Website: macys
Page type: cart
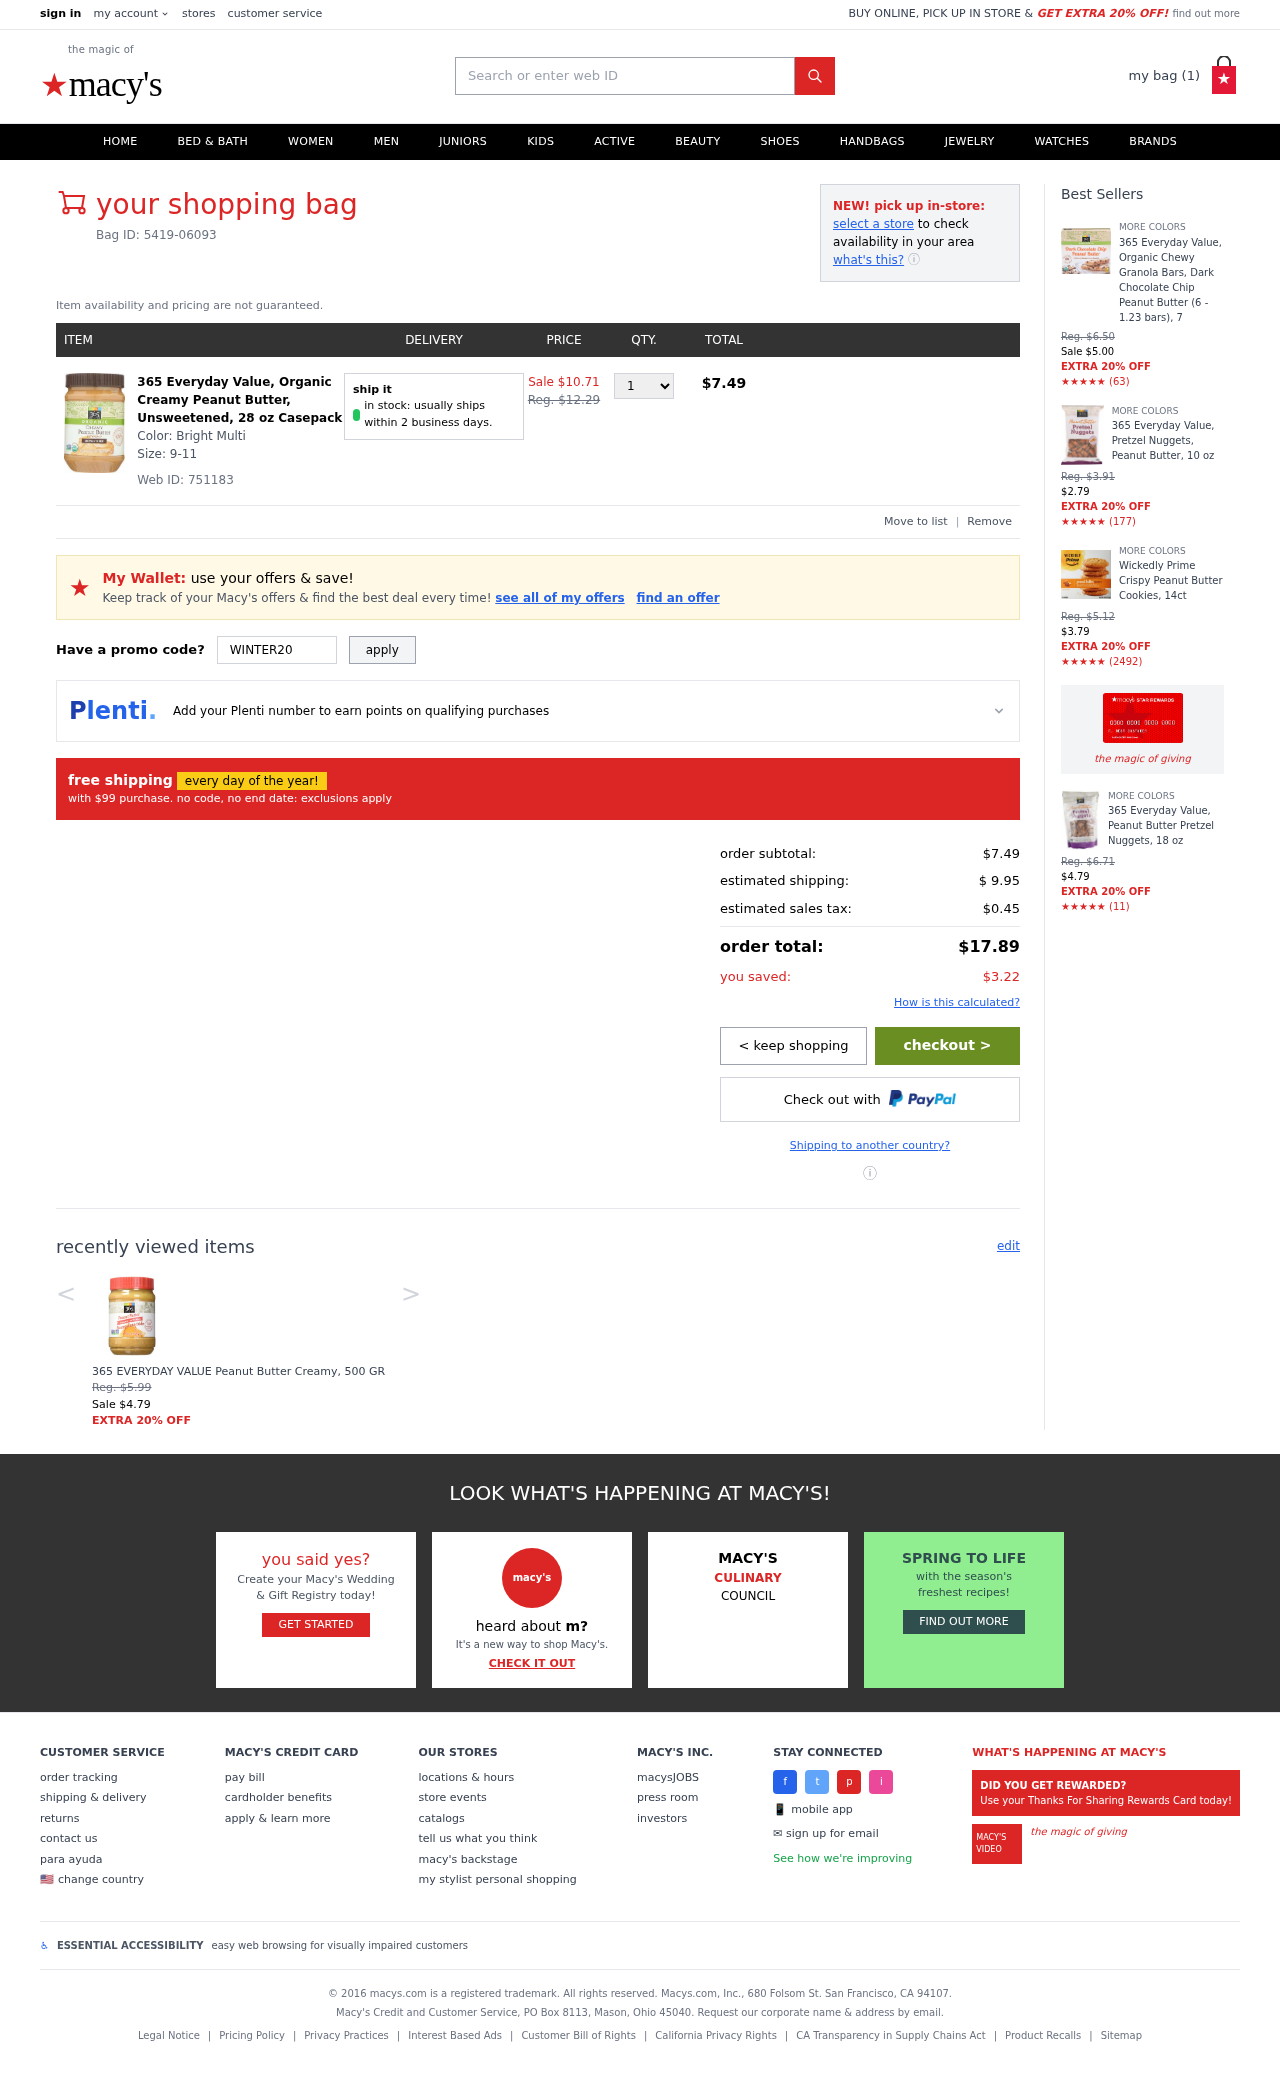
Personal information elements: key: PII_PROMO_CODE
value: WINTER20
Product elements: key: PRODUCT1_NAME
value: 365 Everyday Value, Organic Creamy Peanut Butter, Unsweetened, 28 oz Casepack
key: PRODUCT1_PRICE
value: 7.49
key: PRODUCT1_QUANTITY
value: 1
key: PRODUCT2_NAME
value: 365 EVERYDAY VALUE Peanut Butter Creamy, 500 GR
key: PRODUCT2_PRICE
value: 4.79
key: PRODUCT3_NAME
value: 365 Everyday Value, Organic Chewy Granola Bars, Dark Chocolate Chip Peanut Butter (6 - 1.23 bars), 7
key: PRODUCT3_NUM_RATINGS
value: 63
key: PRODUCT3_PRICE
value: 5
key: PRODUCT4_NAME
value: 365 Everyday Value, Pretzel Nuggets, Peanut Butter, 10 oz
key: PRODUCT4_NUM_RATINGS
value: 177
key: PRODUCT4_PRICE
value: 2.79
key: PRODUCT5_NAME
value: Wickedly Prime Crispy Peanut Butter Cookies, 14ct
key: PRODUCT5_NUM_RATINGS
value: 2492
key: PRODUCT5_PRICE
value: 3.79
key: PRODUCT6_NAME
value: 365 Everyday Value, Peanut Butter Pretzel Nuggets, 18 oz
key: PRODUCT6_NUM_RATINGS
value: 11
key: PRODUCT6_PRICE
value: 4.79
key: PRODUCT1_ORIGINAL_PRICE
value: Sale $10.71
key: PRODUCT1_TOTAL
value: $7.49
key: PRODUCT2_ORIGINAL_PRICE
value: Reg. $5.99
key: PRODUCT3_ORIGINAL_PRICE
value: Reg. $6.50
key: PRODUCT3_RATING
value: ★★★★★
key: PRODUCT4_ORIGINAL_PRICE
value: Reg. $3.91
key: PRODUCT4_RATING
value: ★★★★★
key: PRODUCT5_ORIGINAL_PRICE
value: Reg. $5.12
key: PRODUCT5_RATING
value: ★★★★★
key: PRODUCT6_ORIGINAL_PRICE
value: Reg. $6.71
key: PRODUCT6_RATING
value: ★★★★★
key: PRODUCT_WEB_ID
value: Web ID: 751183
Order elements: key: ORDER_NUM_ITEMS
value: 1
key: ORDER_BAG_ID
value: Bag ID: 5419-06093
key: ORDER_SUBTOTAL
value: $7.49
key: ORDER_SHIPPING_COST
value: $ 9.95
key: ORDER_TAX
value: $0.45
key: ORDER_TOTAL
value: $17.89
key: ORDER_SAVINGS
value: $3.22
Search elements: key: HEADER_SEARCH
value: Search or enter web ID